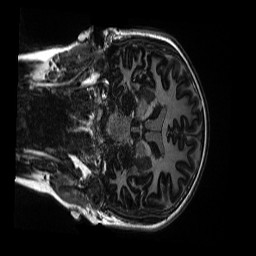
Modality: MP2RAGE
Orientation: coronal
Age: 11
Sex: female
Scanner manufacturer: siemens
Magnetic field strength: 3 T
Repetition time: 4 s
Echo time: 0.00303 s